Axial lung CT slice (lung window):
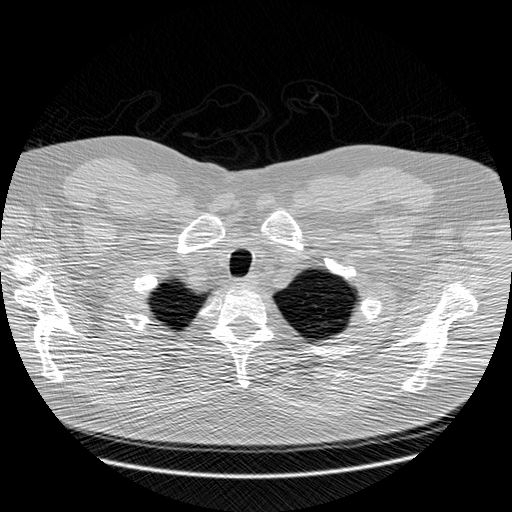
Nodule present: no